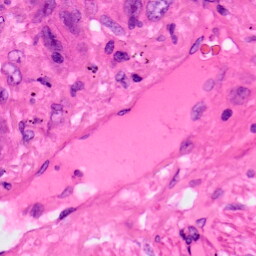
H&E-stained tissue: Lung